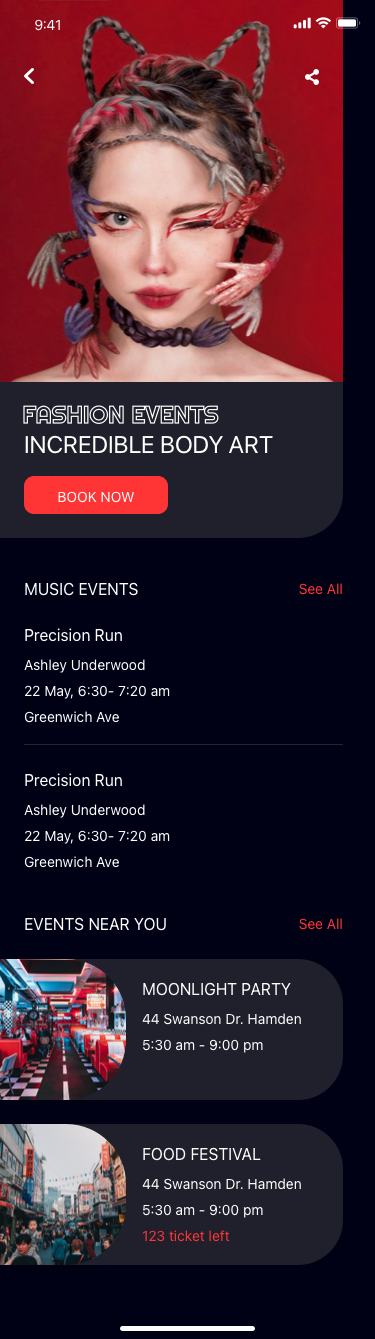
Text in this UI design:
INCREDIBLE BODY ART
BOOK NOW
MUSIC EVENTS
Precision Run
Ashley Underwood
22 May, 6:30- 7:20 am
Greenwich Ave
Precision Run
Ashley Underwood
22 May, 6:30- 7:20 am
Greenwich Ave
See All
See All
MOONLIGHT PARTY
44 Swanson Dr. Hamden
5:30 am - 9:00 pm
FOOD FESTIVAL
44 Swanson Dr. Hamden
5:30 am - 9:00 pm
123 ticket left
EVENTS NEAR YOU